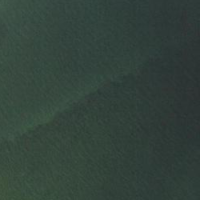
EUNIS habitat code: 14
Species observed at this site:
Corvus corone
Ichthyaetus melanocephalus
Podiceps cristatus
Actitis hypoleucos
Fulica atra
Anas platyrhynchos
Accipiter gentilis
Pyrrhula pyrrhula
Dendrocopos major
Aythya fuligula
Bucephala clangula
Turdus viscivorus
Passer domesticus
Buteo buteo
Fringilla coelebs
Aythya marila
Spinus spinus
Turdus merula
Chroicocephalus ridibundus
Phalacrocorax carbo
Larus michahellis
Cygnus olor
Spatula clypeata
Mergus merganser
Pica pica
Regulus regulus
Falco tinnunculus
Motacilla alba